Question: What is the reading of this measurement?
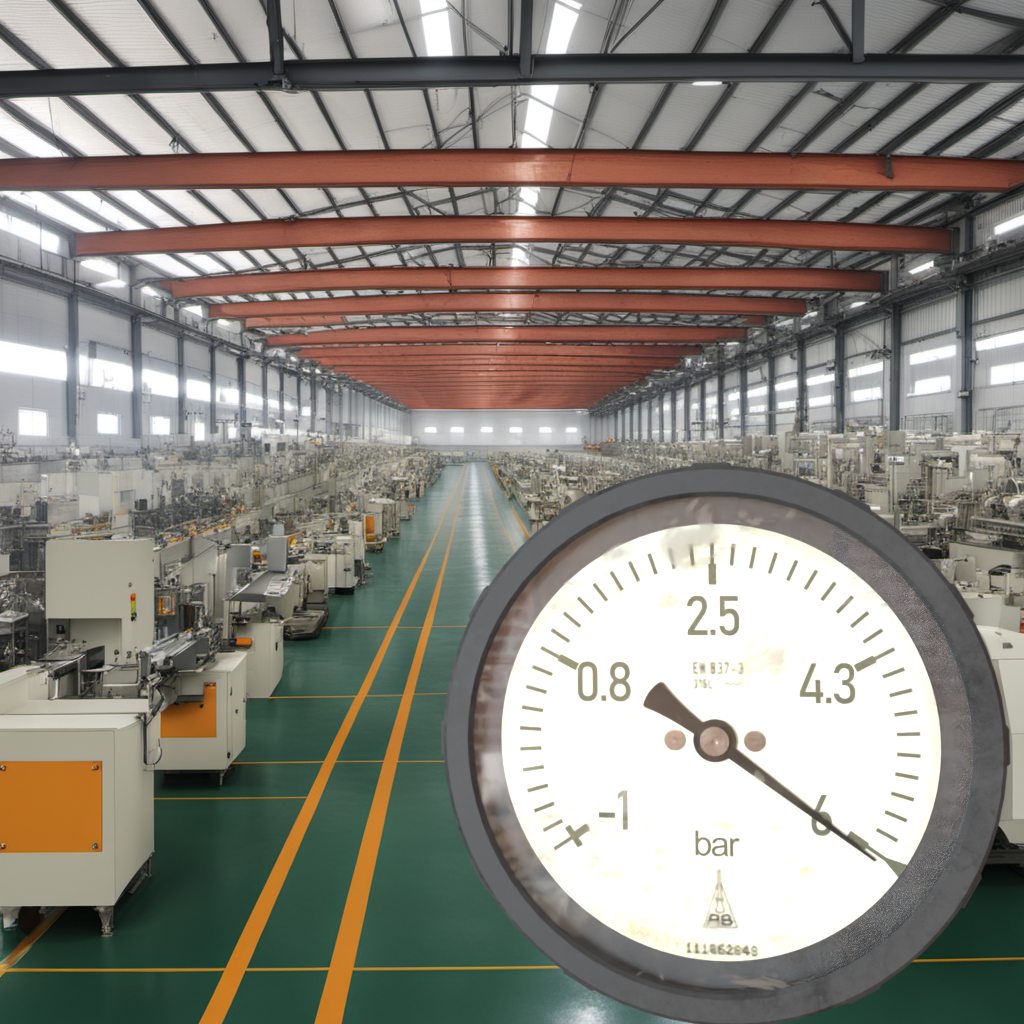
Answer: The result is 6.05
Question: What is the reading range of this measurement?
Answer: The range is from -1 to 6
Question: What is the minimum and maximum reading range of the measurement in the image?
Answer: The minimum value is -1 and the maximum value is 6